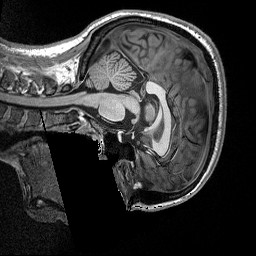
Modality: T1w
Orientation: sagittal
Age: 31
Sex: female
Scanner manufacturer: siemens
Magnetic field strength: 3 T
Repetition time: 2.3 s
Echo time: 0.00298 s